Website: apple-inc
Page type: review-order
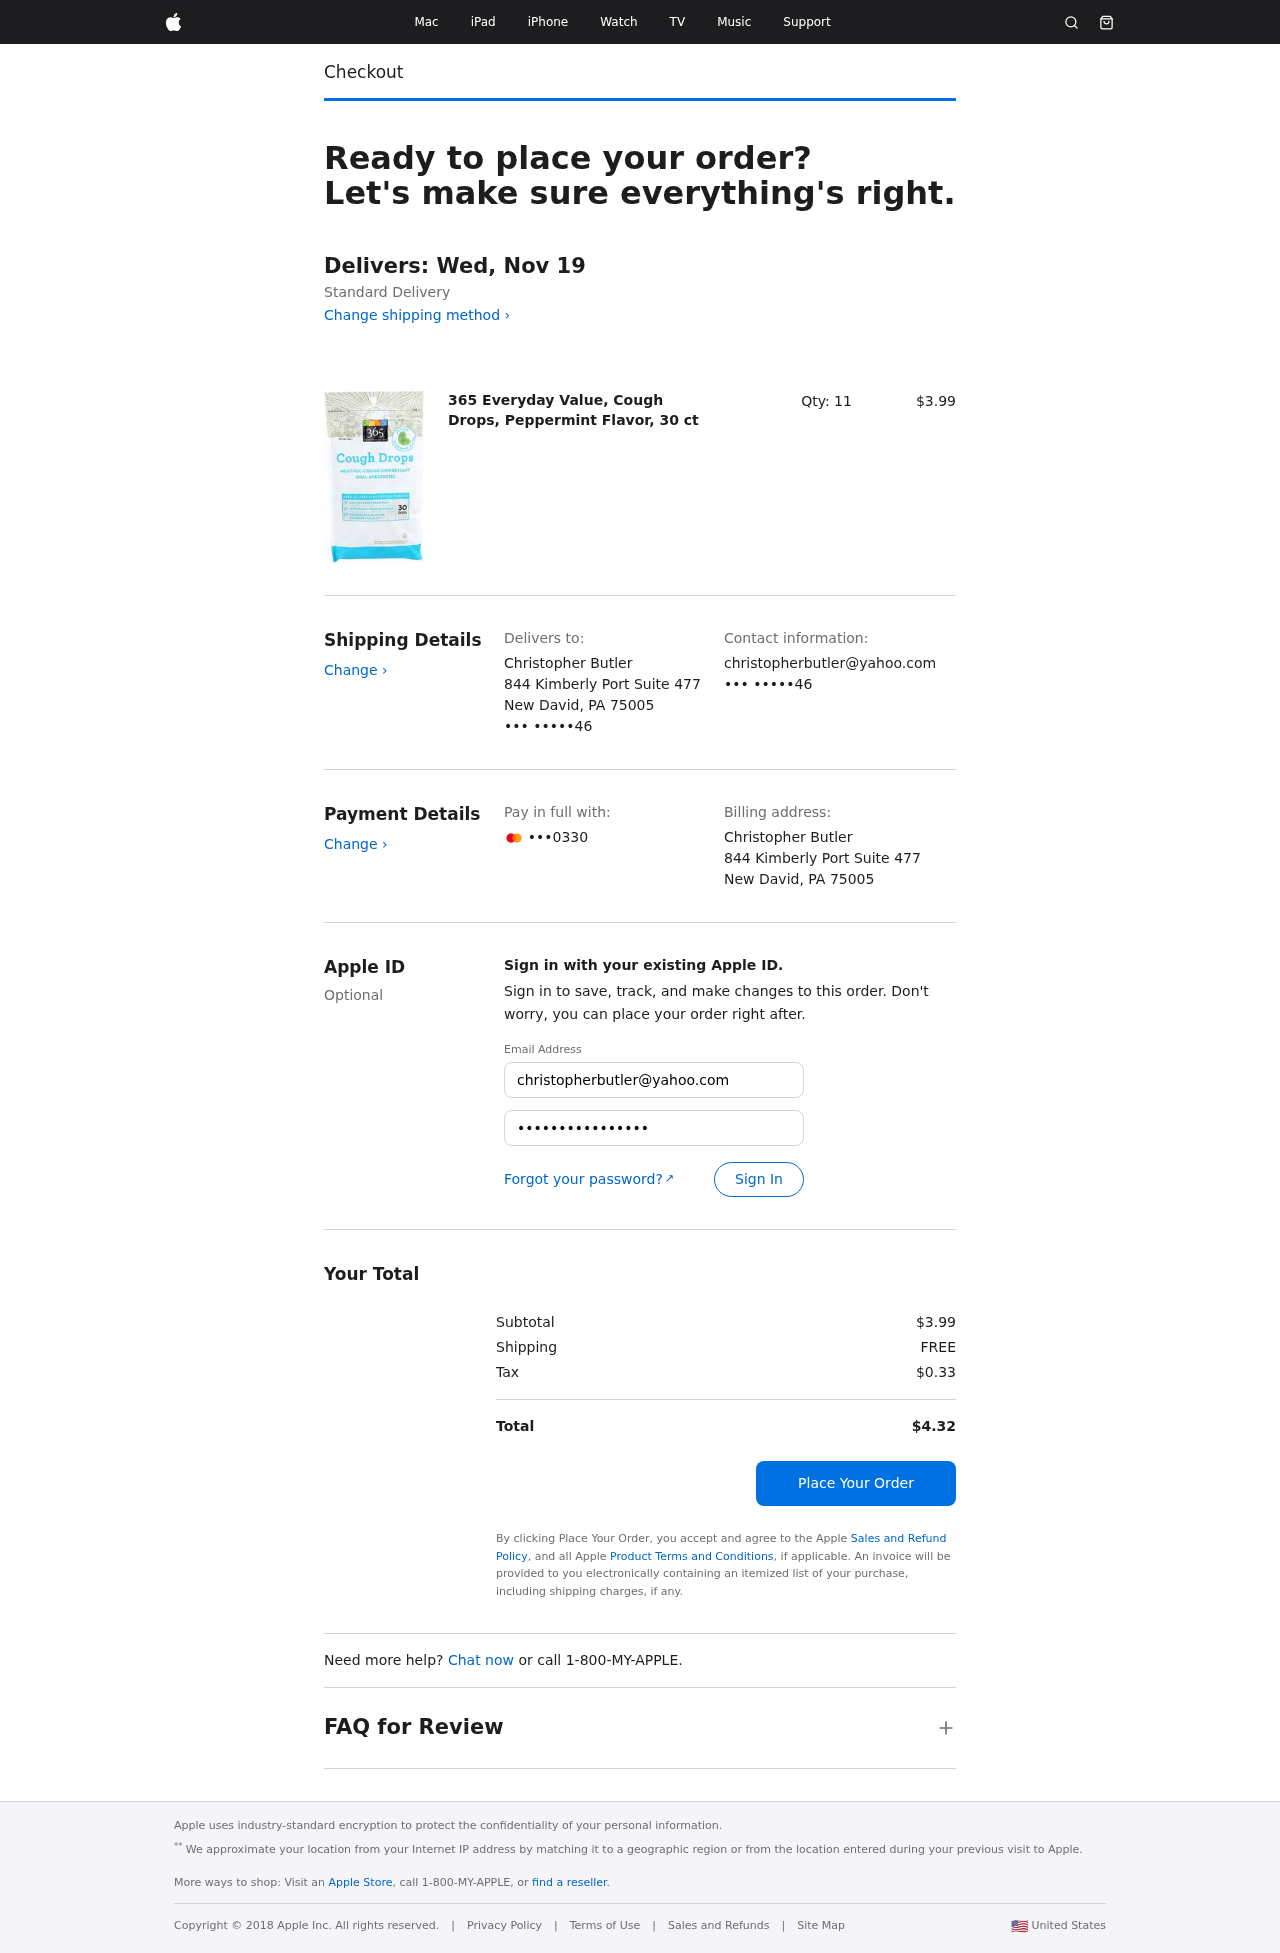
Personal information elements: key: PII_CARD_LAST4
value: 0330
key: PII_CITY_STATE_ZIP
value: New David, PA 75005
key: PII_EMAIL3
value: christopherbutler@yahoo.com
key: PII_FULLNAME
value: Christopher Butler
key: PII_PHONE_SUFFIX
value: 46
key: PII_STREET
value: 844 Kimberly Port Suite 477
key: PII_EMAIL2
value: christopherbutler@yahoo.com
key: PII_PHONE_SUFFIX2
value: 46
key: PII_FULLNAME2
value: Christopher Butler
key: PII_CITY
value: New David
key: PII_STATE_ABBR
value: PA
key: PII_POSTCODE
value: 75005
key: PII_POSTCODE_FULL
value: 75005
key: PII_CITY_STATE
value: New David, PA
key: PII_POSTCODE_NUMERIC
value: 75005
Product elements: key: PRODUCT1_NAME
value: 365 Everyday Value, Cough Drops, Peppermint Flavor, 30 ct
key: PRODUCT1_PRICE
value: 3.99
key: PRODUCT1_QUANTITY
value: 11
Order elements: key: ORDER_DELIVERY_DATE
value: Delivers: Wed, Nov 19
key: ORDER_SUBTOTAL
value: $3.99
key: ORDER_SHIPPING_COST
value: FREE
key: ORDER_TAX
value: $0.33
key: ORDER_TOTAL
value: $4.32